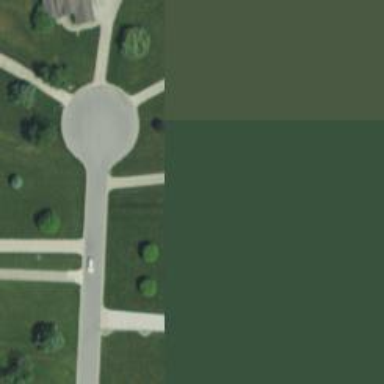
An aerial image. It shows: Driveway.